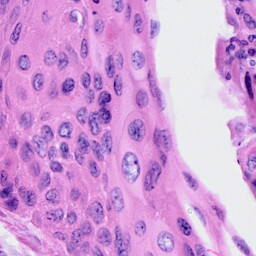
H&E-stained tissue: Cervix